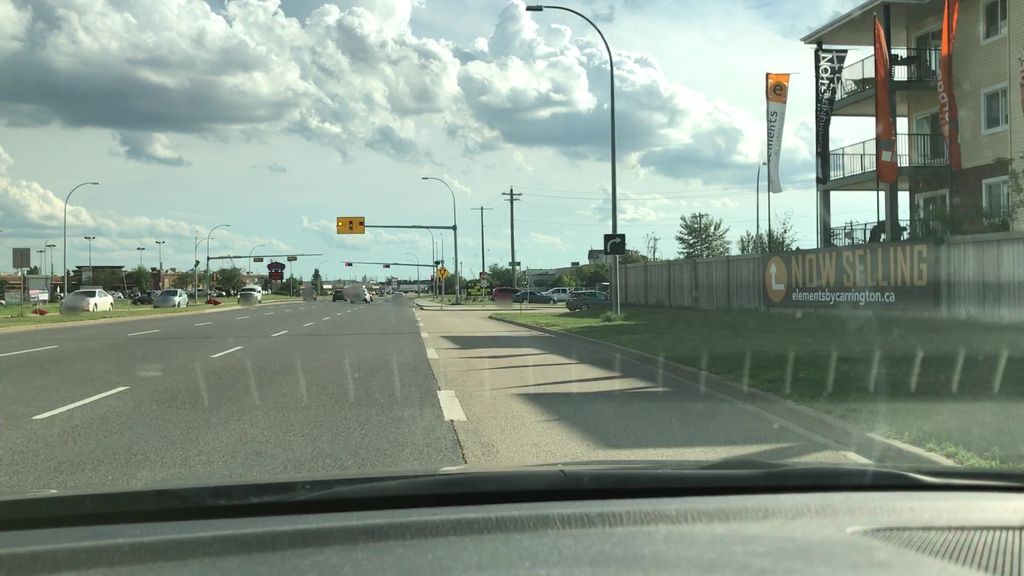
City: edmonton